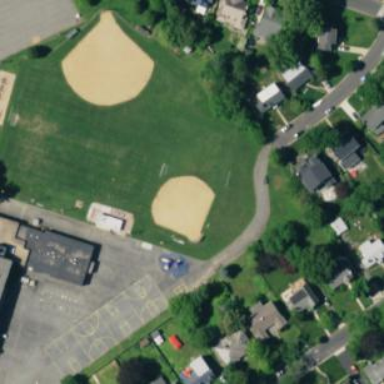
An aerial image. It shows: Baseball pitch for leisure land activities.